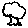
Label: tree